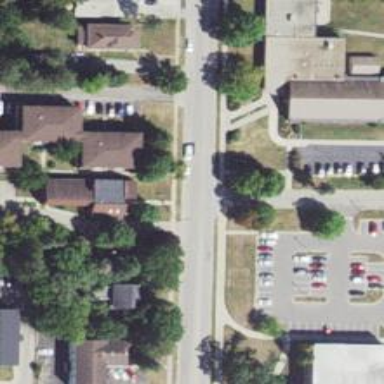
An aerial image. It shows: Footway with sidewalk on the left side.